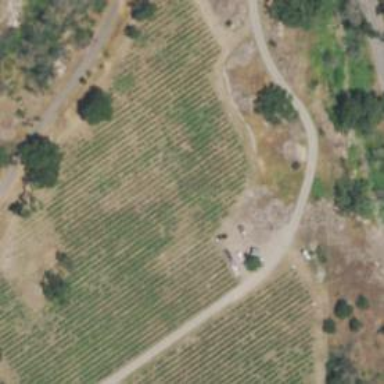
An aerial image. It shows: Vineyard growing wine grapes.